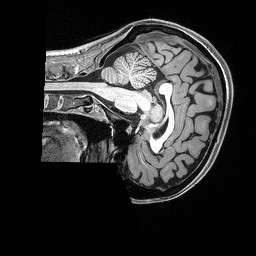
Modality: T1w
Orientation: sagittal
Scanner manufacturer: siemens
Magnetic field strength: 3 T
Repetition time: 2.5 s
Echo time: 0.0029 s